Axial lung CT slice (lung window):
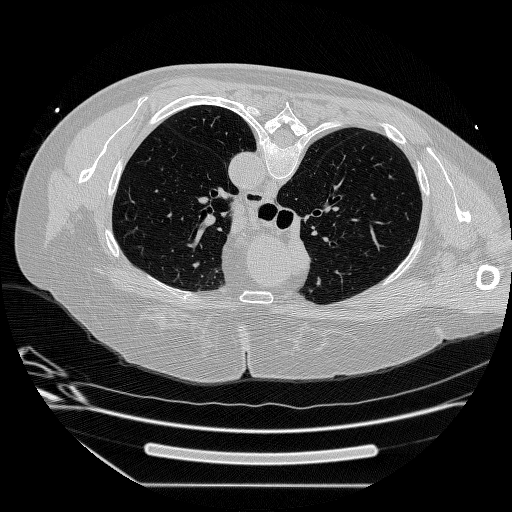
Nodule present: no